Question: I am working on action bar.I face a strange issue.My minimum sdk version is 8 and target is 15.I am using android-support-v4.jar. So that Action Bar will work on device lower than API 11.But i face error like
I am not able to solve this problem. And most importantly i doubt on backward compatibility of android, it will not work for sure in all version and hardware
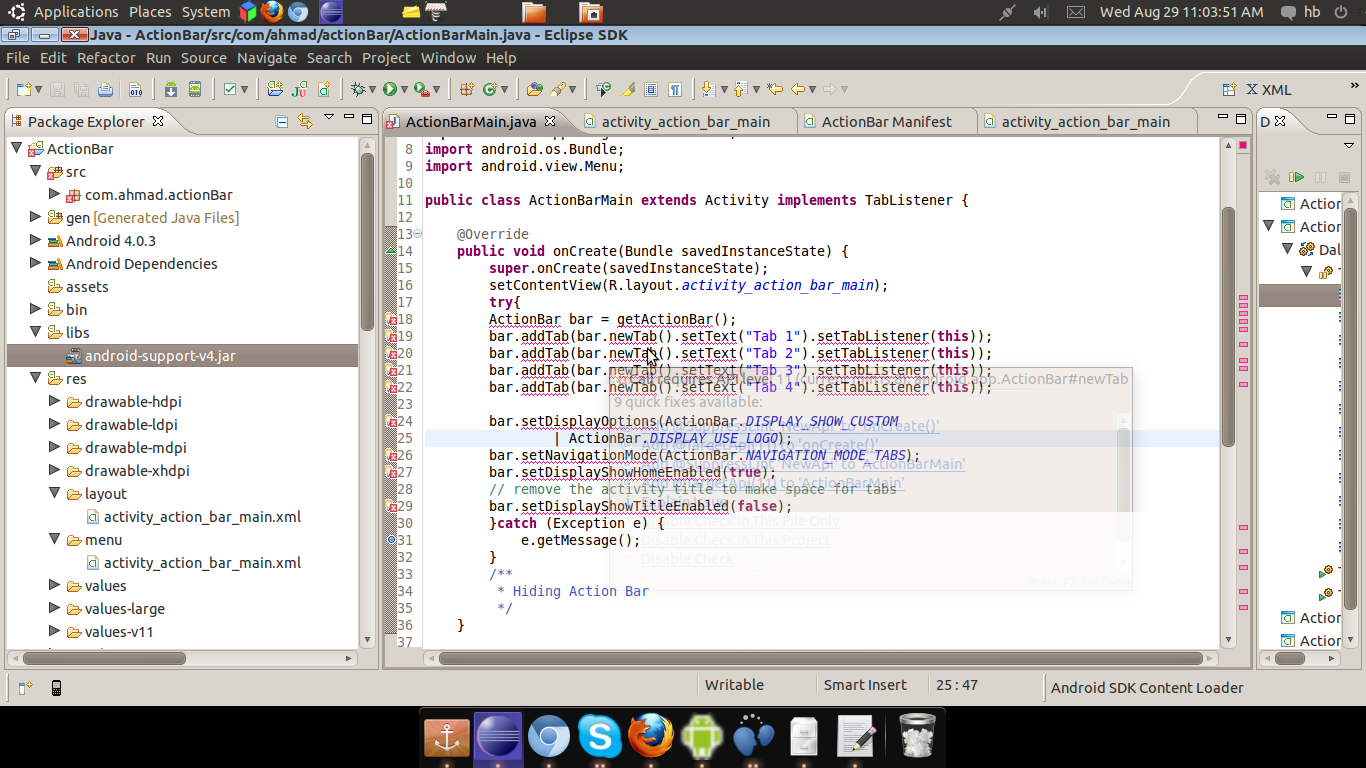
Answer: You are using
> My minimum sdk version is 8 and target is 15
Action BAr will not work on API's lower than Android 3.0 (API level 11) even with android-support-v4.jar .
As a solution you can use action bar sherlock for backward compatibility .
SITE: <URL>
> The library will automatically use the native action bar when
appropriate or will automatically wrap a custom implementation around
your layouts. This allows you to easily develop an application with an
action bar for every version of Android from 2.x and up.